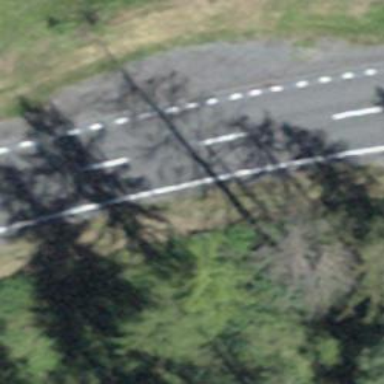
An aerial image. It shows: Secondary road with asphalt surface.